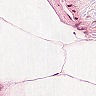
Metastatic tissue present: no